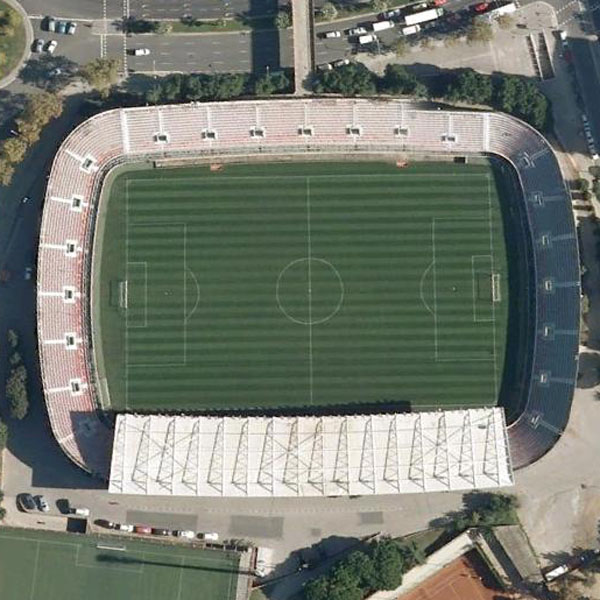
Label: footballField